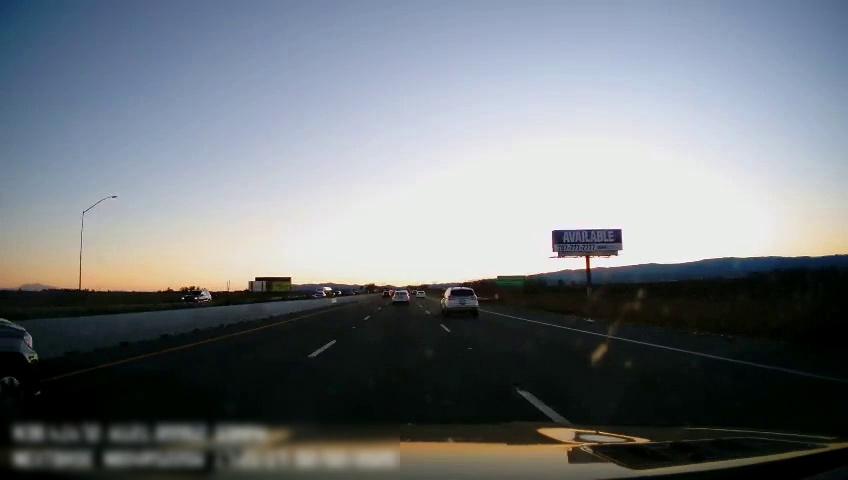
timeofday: Day
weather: Sunny
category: Drivable Space
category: Vehicles | Car
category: Vehicles | SUV
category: Vehicles | SUV
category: Vehicles | Truck
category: Vehicles | Car
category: Vehicles | SUV
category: Lanes | Current Lane
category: Lanes | Current Lane
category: Lanes | Alternate Lane
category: Lanes | Alternate Lane
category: Traffic | Signs
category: Traffic | Signs